Fundus camera: zeiss
Shooting center: fovea
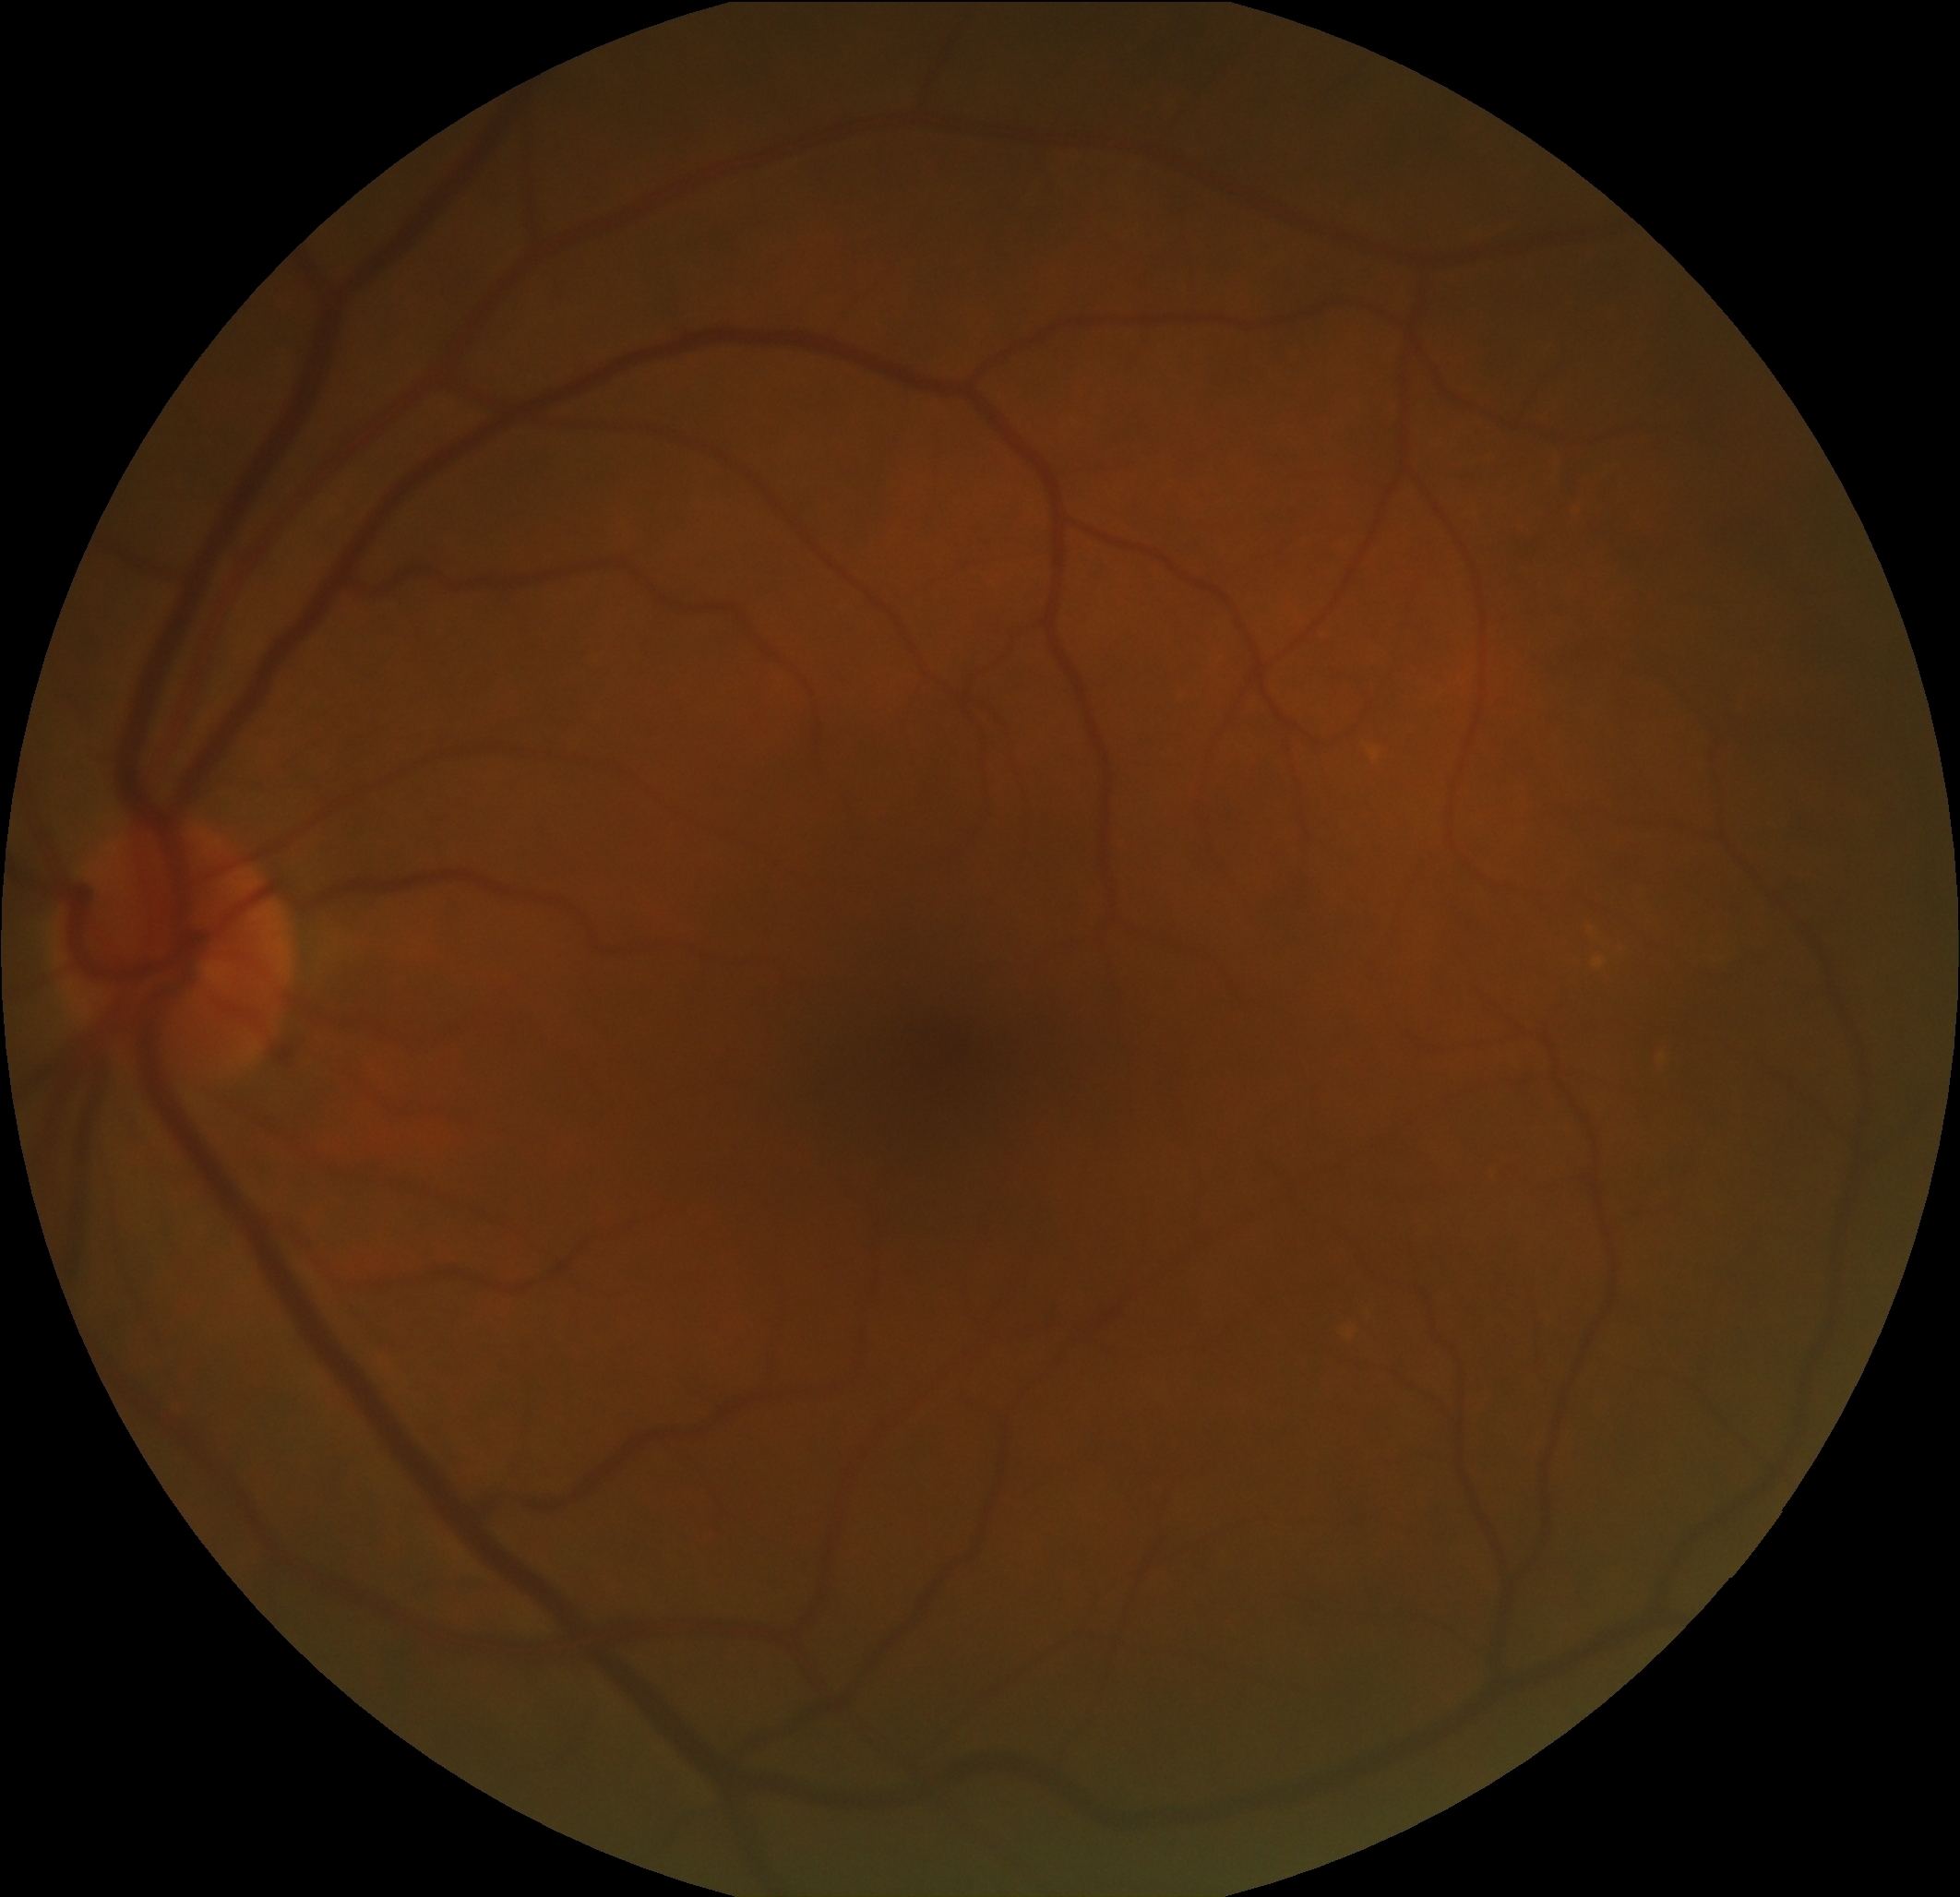
Pathologic myopia: no
Patchy retinal atrophy: absent
Retinal detachment: absent